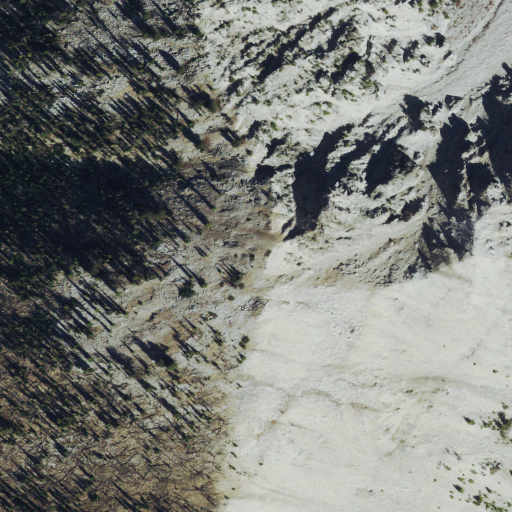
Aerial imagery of mountain in Idaho named Bugle Mountain containing grassland, shrub, barren land, and evergreen forest